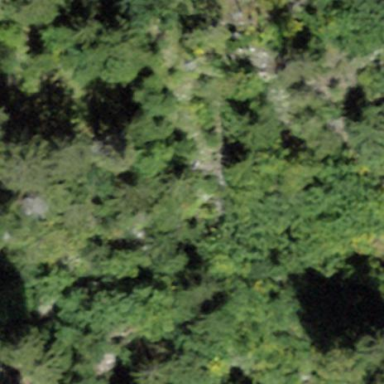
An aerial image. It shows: Patch of scrub vegetation.